Aerial crown-view tile of a tropical tree (Barro Colorado Island, Panama), acquired 20240813:
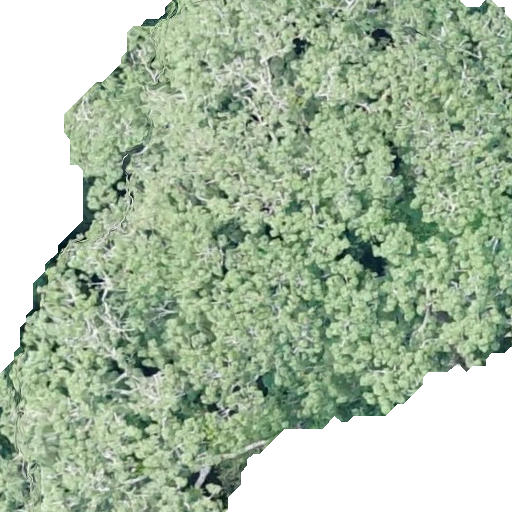
Species: Ceiba pentandra
GBIF accepted scientific name: Ceiba pentandra
Crown area: 343.02 m²